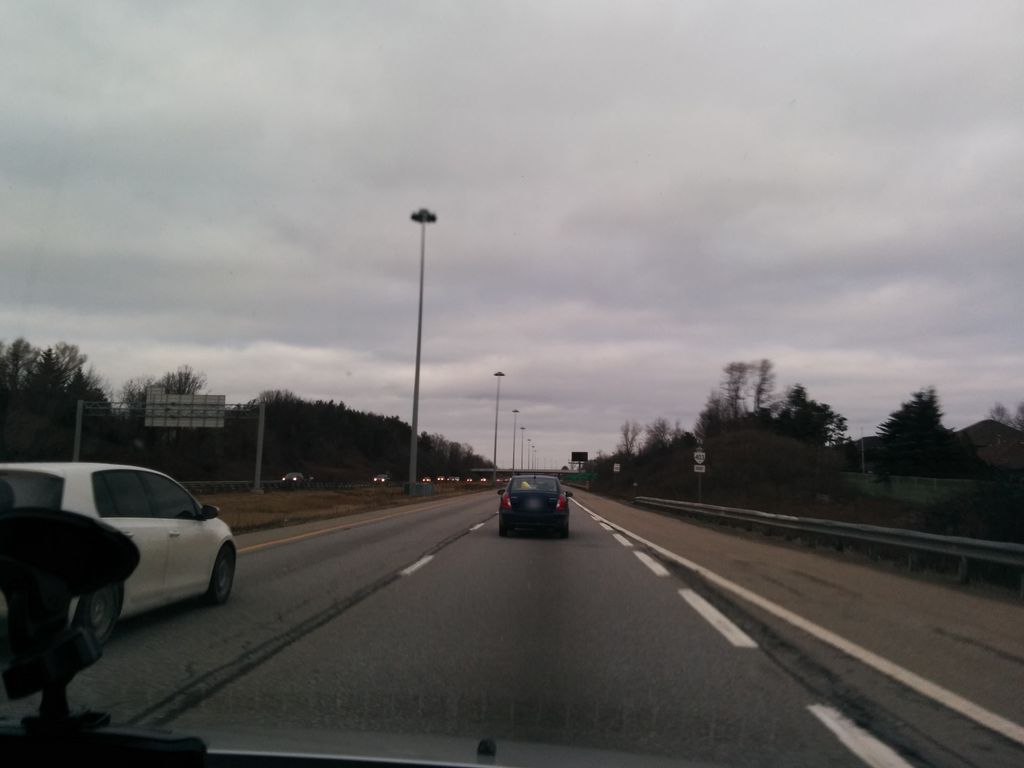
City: hamilton